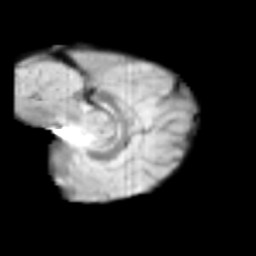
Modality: T2w
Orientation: sagittal
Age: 10
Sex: female
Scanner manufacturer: siemens
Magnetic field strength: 3 T
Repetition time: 3.8 s
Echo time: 0.07 s